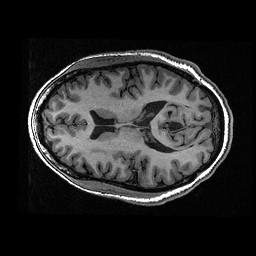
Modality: T1w
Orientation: axial
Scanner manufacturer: ge
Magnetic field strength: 3 T
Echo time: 0.00318 s